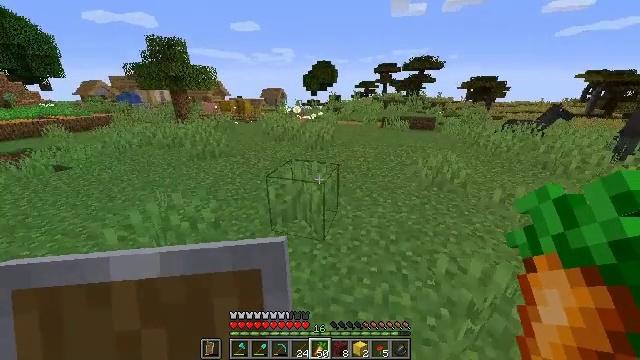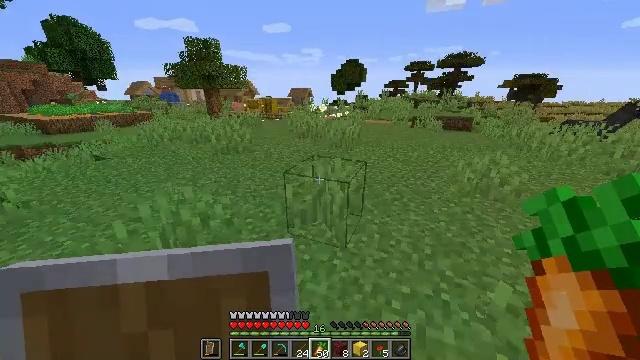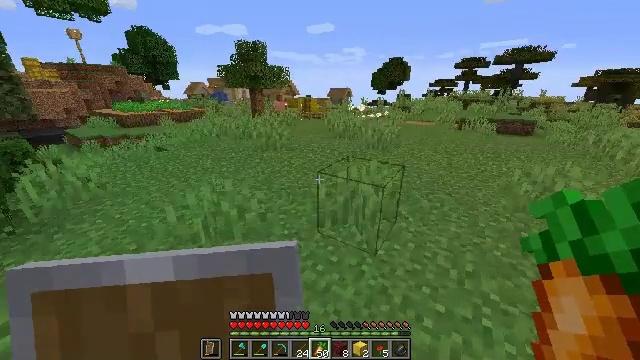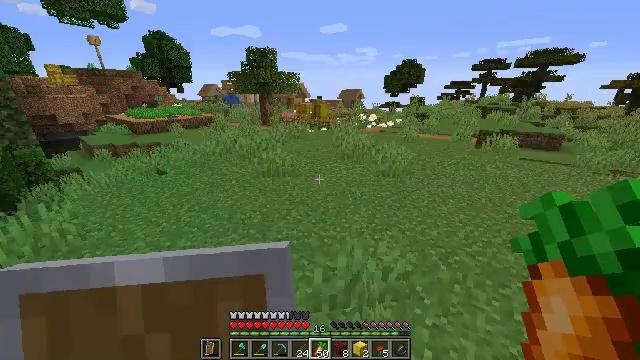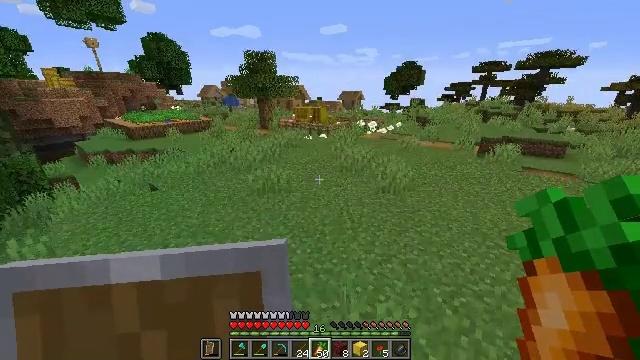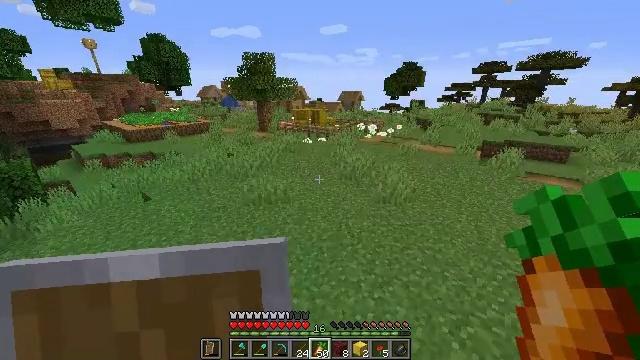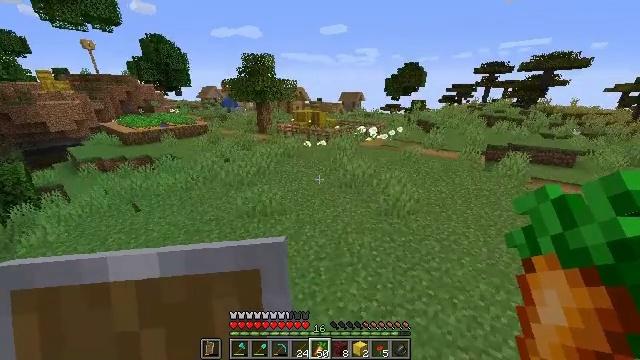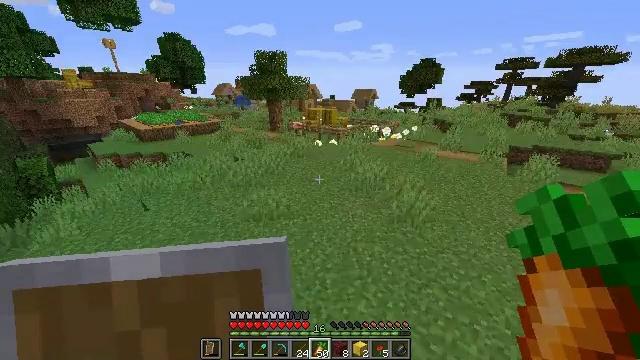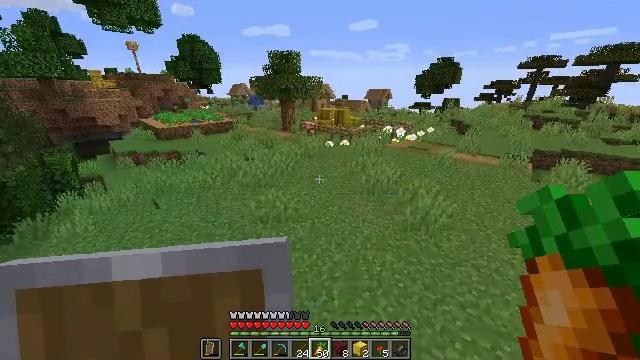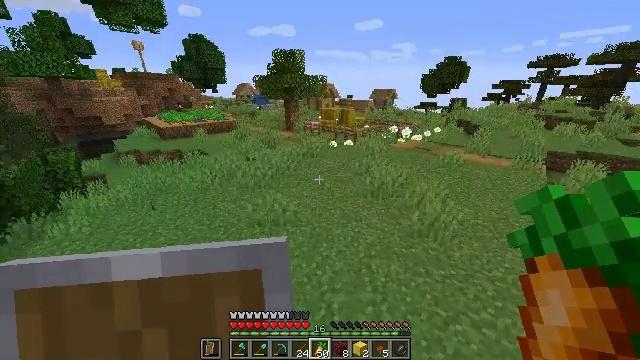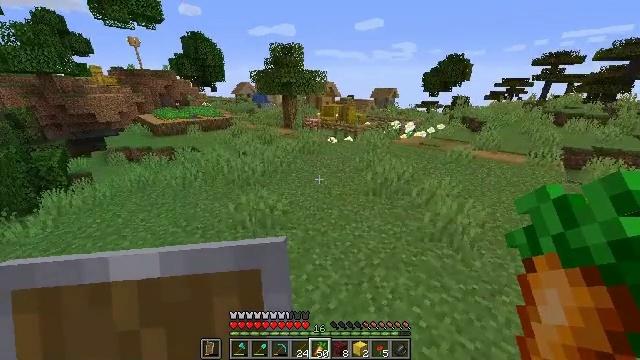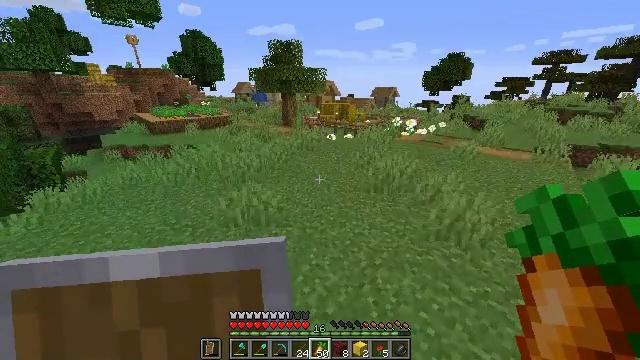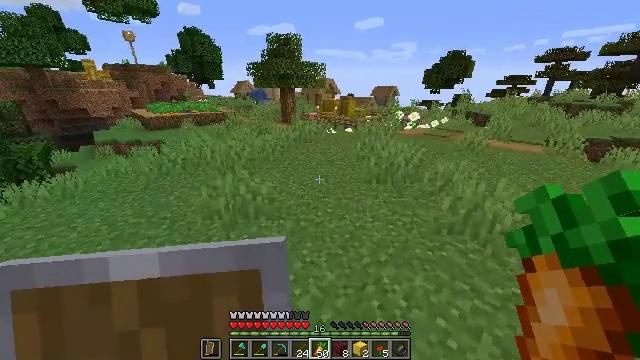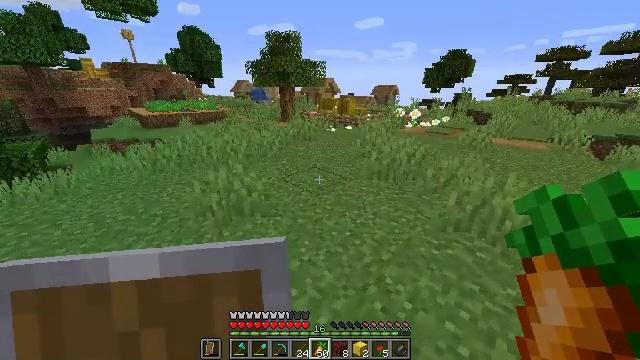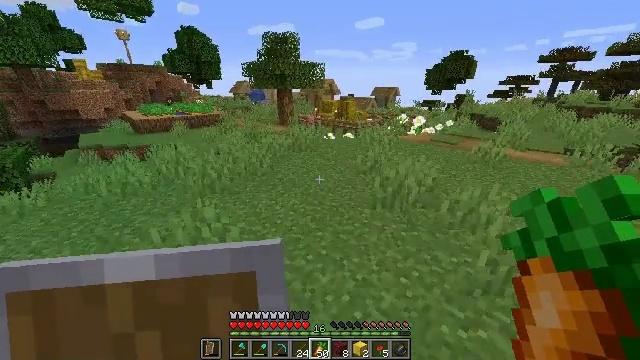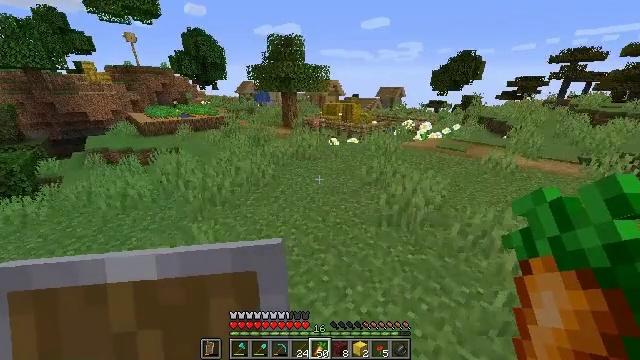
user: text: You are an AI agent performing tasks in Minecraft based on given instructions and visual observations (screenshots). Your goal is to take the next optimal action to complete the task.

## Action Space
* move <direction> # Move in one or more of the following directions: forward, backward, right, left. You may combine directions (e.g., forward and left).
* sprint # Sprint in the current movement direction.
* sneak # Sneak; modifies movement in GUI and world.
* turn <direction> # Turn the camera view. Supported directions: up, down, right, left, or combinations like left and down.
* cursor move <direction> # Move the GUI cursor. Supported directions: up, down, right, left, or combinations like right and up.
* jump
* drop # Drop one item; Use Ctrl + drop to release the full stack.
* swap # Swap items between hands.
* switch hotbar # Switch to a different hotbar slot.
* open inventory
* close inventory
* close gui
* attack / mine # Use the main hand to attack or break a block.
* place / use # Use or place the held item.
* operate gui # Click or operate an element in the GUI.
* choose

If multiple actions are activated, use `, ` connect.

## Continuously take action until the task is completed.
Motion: motion action
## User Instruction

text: Remove a carrot from the inventory.
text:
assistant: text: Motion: move forward, sprint, turn left, jump
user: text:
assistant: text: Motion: move forward, sprint, turn left, jump
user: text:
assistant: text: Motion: move forward, sprint, turn left, jump
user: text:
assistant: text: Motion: move forward, sprint, jump
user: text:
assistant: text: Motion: move forward, sprint, jump
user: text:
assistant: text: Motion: move forward, sprint, jump
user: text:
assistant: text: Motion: move forward, sprint, turn left, jump
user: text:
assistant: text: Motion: move forward, sprint, turn left, jump
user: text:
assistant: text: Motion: move forward, sprint, turn left, jump
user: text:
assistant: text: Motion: move forward, sprint, jump
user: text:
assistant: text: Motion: move forward, sprint, jump
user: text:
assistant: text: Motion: move forward, sprint, jump
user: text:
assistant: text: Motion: move forward, sprint, jump
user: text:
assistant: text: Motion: move forward, sprint, jump
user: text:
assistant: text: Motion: move forward, sprint, turn left, jump
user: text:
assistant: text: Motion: move forward, sprint, jump
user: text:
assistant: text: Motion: move forward, sprint, jump
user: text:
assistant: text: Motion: move forward, sprint, jump
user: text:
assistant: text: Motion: move forward, sprint, jump
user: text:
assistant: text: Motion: move forward, sprint, jump
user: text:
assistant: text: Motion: move forward, sprint, jump, drop
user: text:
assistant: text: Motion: move forward, sprint, jump, drop
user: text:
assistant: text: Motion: move forward, sprint, jump, drop
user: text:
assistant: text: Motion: move forward, sprint, turn left, jump
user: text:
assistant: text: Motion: move forward, sprint, turn left, jump
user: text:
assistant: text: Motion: sprint, jump